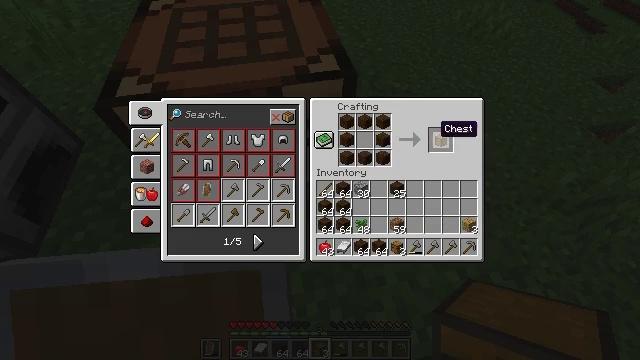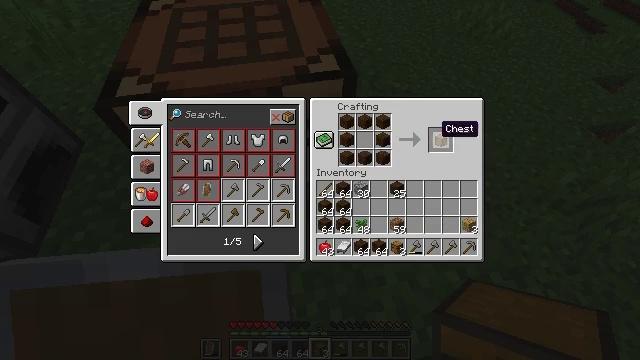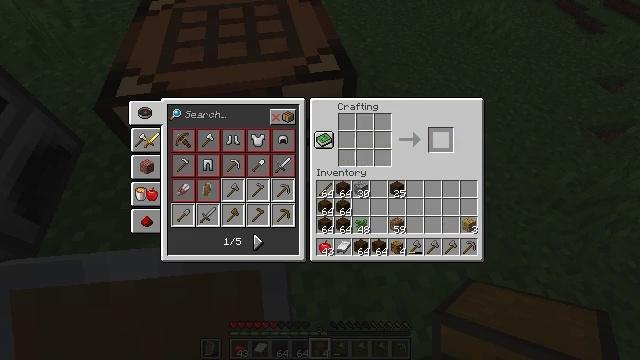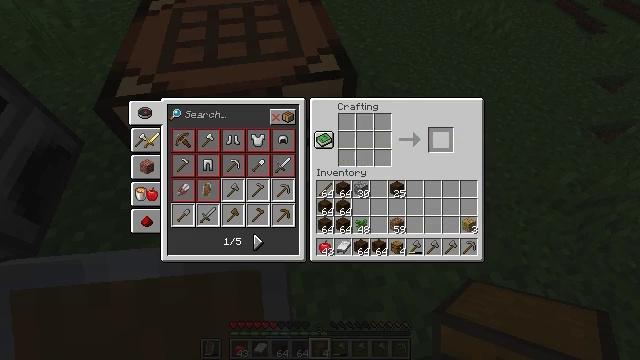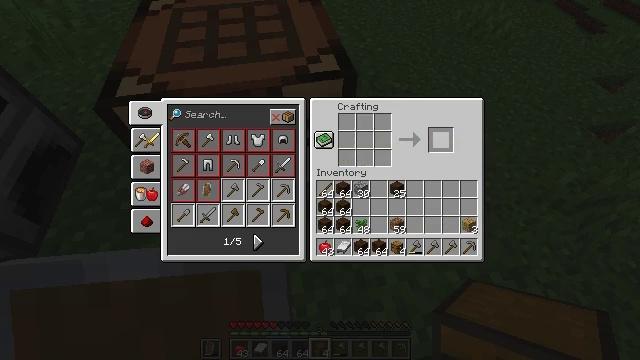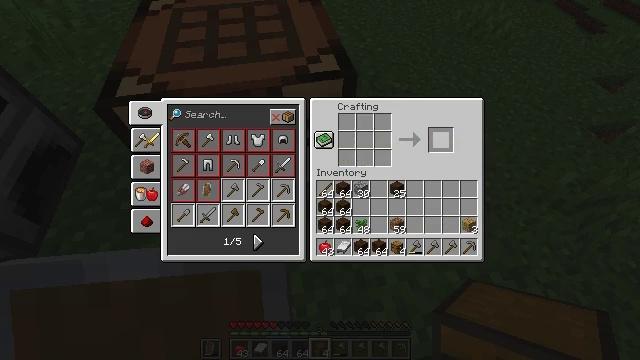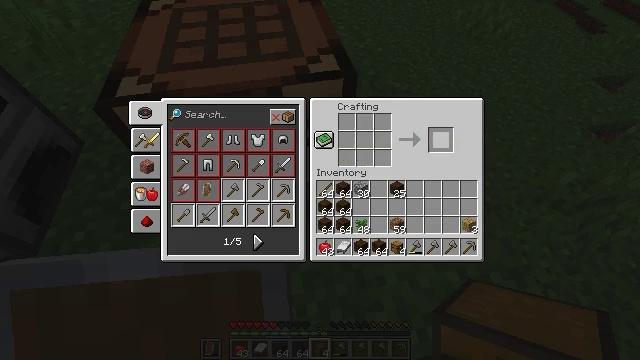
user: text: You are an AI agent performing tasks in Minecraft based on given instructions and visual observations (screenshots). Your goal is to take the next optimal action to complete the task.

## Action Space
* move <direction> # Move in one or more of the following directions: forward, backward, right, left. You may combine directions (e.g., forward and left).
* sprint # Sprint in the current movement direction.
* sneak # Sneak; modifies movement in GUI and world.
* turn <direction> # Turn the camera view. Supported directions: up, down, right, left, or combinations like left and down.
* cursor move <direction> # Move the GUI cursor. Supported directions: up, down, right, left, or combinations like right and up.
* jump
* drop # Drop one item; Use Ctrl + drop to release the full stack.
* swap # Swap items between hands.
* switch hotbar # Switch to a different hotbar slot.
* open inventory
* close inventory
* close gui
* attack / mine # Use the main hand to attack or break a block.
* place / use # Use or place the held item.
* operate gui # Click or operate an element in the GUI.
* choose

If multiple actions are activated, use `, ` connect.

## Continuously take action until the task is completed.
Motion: motion action
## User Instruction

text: Make a chest using planks.
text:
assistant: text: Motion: sneak
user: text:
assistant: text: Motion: sneak, choose
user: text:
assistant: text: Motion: sneak, choose
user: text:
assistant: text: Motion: sneak, choose
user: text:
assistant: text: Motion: sneak
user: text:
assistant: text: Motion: sneak
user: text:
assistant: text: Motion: sneak